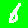
Digit: 6